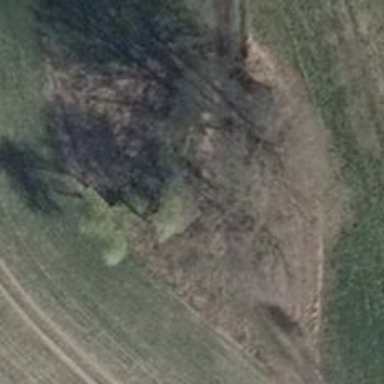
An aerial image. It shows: Single tag "natural: tree."